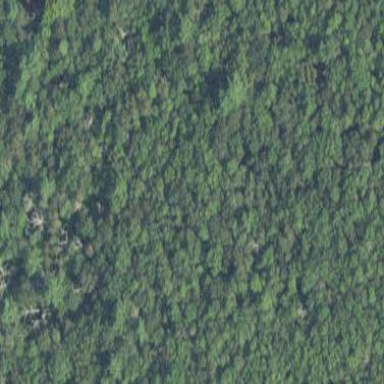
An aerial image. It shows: Mixed woodland with various types of leaves.